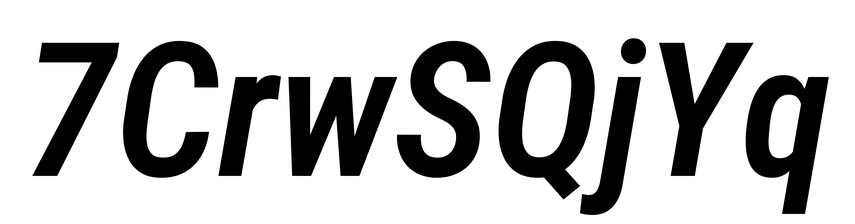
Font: Roboto-Italic_Condensed_SemiBold_Italic